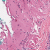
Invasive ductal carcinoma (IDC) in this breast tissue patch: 0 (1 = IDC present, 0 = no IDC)